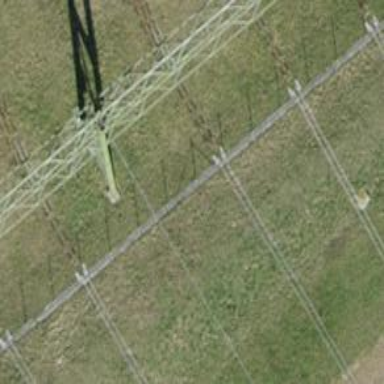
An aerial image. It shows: Insulator used in power systems.